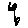
Label: flower